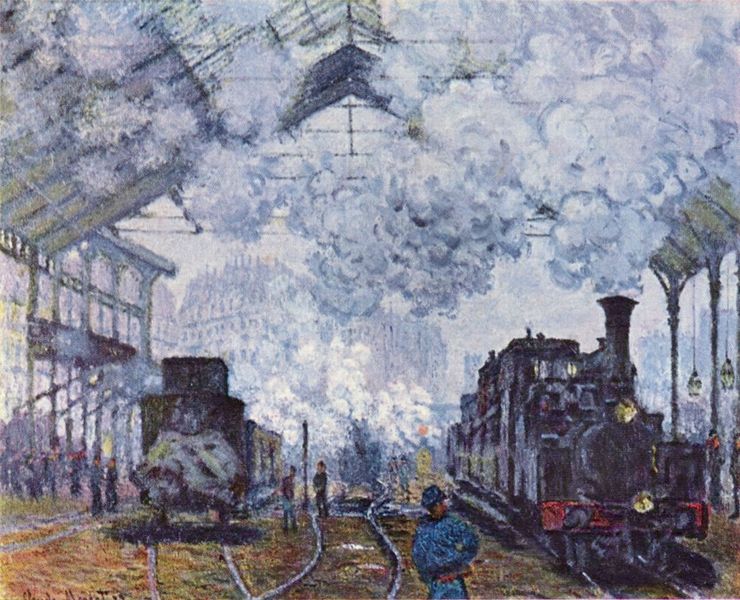
Titel: Bahnhof St. Lazare. Ankunft eines Zuges
Künstler: Claude Monet
Standort: Cambridge (Massachusetts)
Institution: Fogg Art Museum
Schlagwörter: blau, gemälde, mann, weiß, wolken, gelb, grün, impressionismus, landschaft, menschen, stadt, braun, fenster, frankreich, glas, grau, hell, hintergrund, hut, lampe, lampen, laterne, laternen, licht, lichter, männer, orange, paris, pfeiler, raum, schwarz, säule, säulen, vordergrund, dach, gebäude, haus, rot, wolke, malerei, mütze, architektur, signatur, öl, häuser, kirche, pastos, qualm, rauch, decke, schornstein, rückenansicht, moderne, pointilismus, zug, weis, arbeiter, industrie, abfahrt, dampf, krieg, impressionistisch, monet, metall, halle, grossstadt, indigo, eisen, gerüst, polizist, bahnhof, kathedrale, industrialisierung, bahn, eisenbahn, konstruktion, lok, lokomotive, einfahrt, bahnsteig, dampflok, geleise, gleis, gleise, lock, schiene, schienen, reisende, eisenkonstruktion, glasdach, stahl, bahnen, station, bahnhofshalle, stahlkonstruktion, glasbau, dampflock, züge, schaffner, waggons, dampfen, industrielle revolution, lokomotiven, fahrgast, ausblick in stadt, azurit, betriebseisenbahn, cobaltblau, dampflokomotiven, gar de l`est, kobstruktion, lastenzüge, locks, lpk, perron mit hängelampen, qualmen, schaffener, stadtbahnhof, gleisarbeiter, schinene, metallsäulen, dampfroß, nexpressionismus, verbrennungsmaschine, verbogene gleise